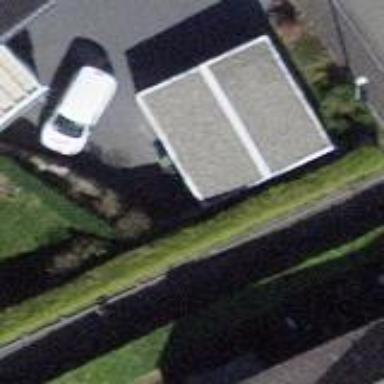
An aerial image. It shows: Garage building.